Question: I am new to databases and I am trying to learn to design them. I am trying to understand creating conceptual models and transforming them to relations.
My example:
A building has three rooms - room 1, room 2, and room 3. Rooms 2 and 3 have chairs in them but not the room 1. The maximum allowed number of people in rooms 2 and 3 equals to the number of chairs in those rooms.
I am aware this is probably very basic for someone experienced. However, I am trying to find a solution for it and the other threads have not helped.
The question is: When creating a conceptual model for the above description, the number of chairs and the capacity of individual rooms will represent attributes of child tables (room 2 and room 3) or the parent table (building).

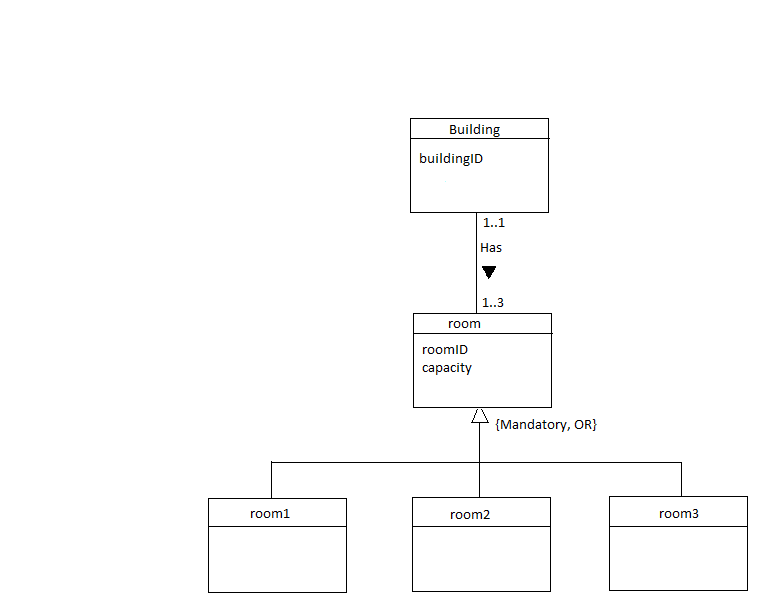
Answer: This would be a good use of roles in a composite structure diagram. See the answer to <URL> .